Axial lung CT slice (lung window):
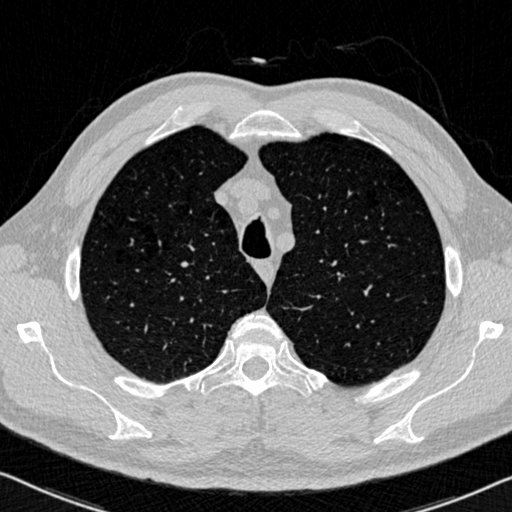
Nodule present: no